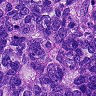
Metastatic tissue present: yes